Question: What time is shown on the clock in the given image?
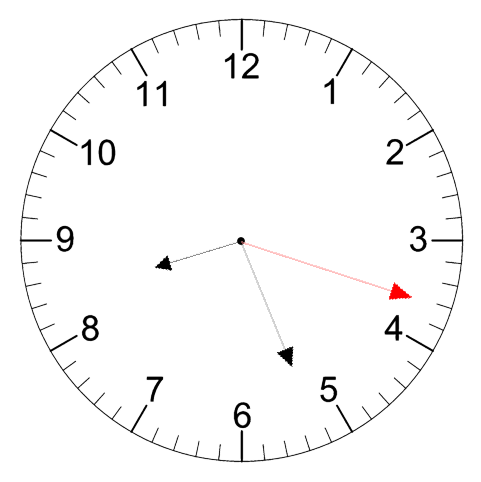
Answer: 08:26:18